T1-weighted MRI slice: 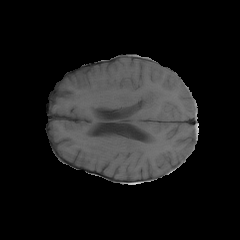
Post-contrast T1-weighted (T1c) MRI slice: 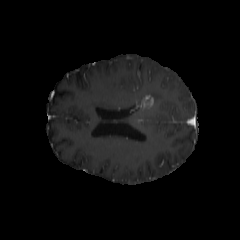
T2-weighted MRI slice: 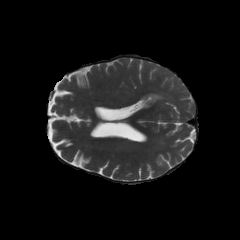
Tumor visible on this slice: yes